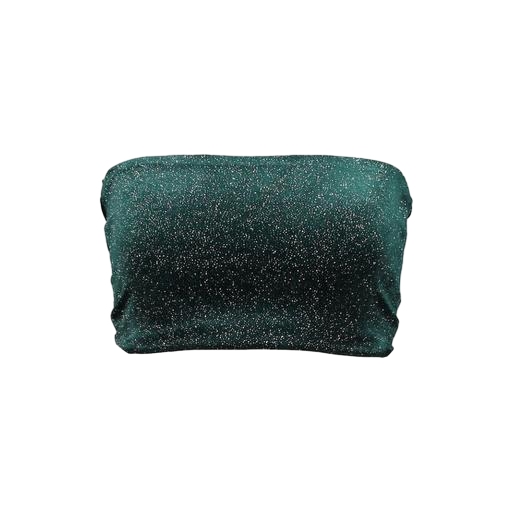
bandeau top, tube top, bandeau blouse, white background